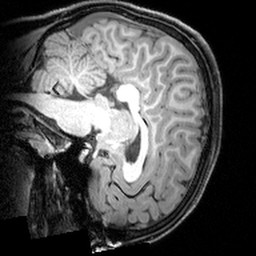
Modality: T1w
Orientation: sagittal
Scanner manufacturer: siemens
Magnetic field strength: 3 T
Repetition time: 1.9 s
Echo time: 0.00397 s